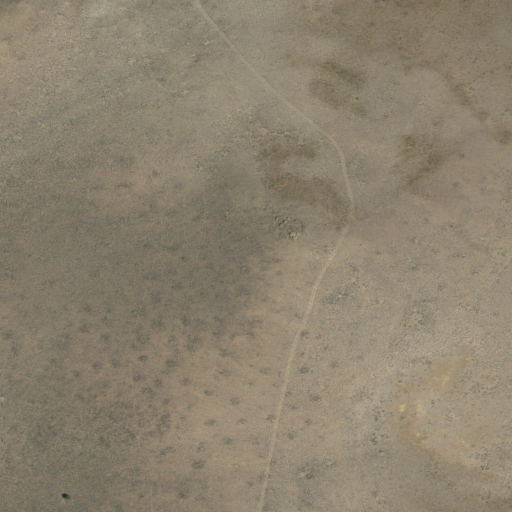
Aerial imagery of ridge(s) in Oregon named Grassy Ridge containing shrub and grassland